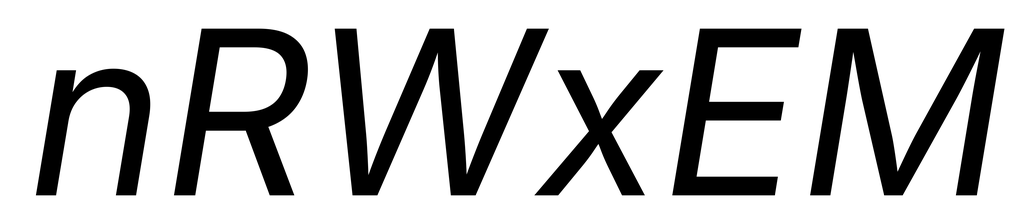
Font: Inter-Italic_Italic